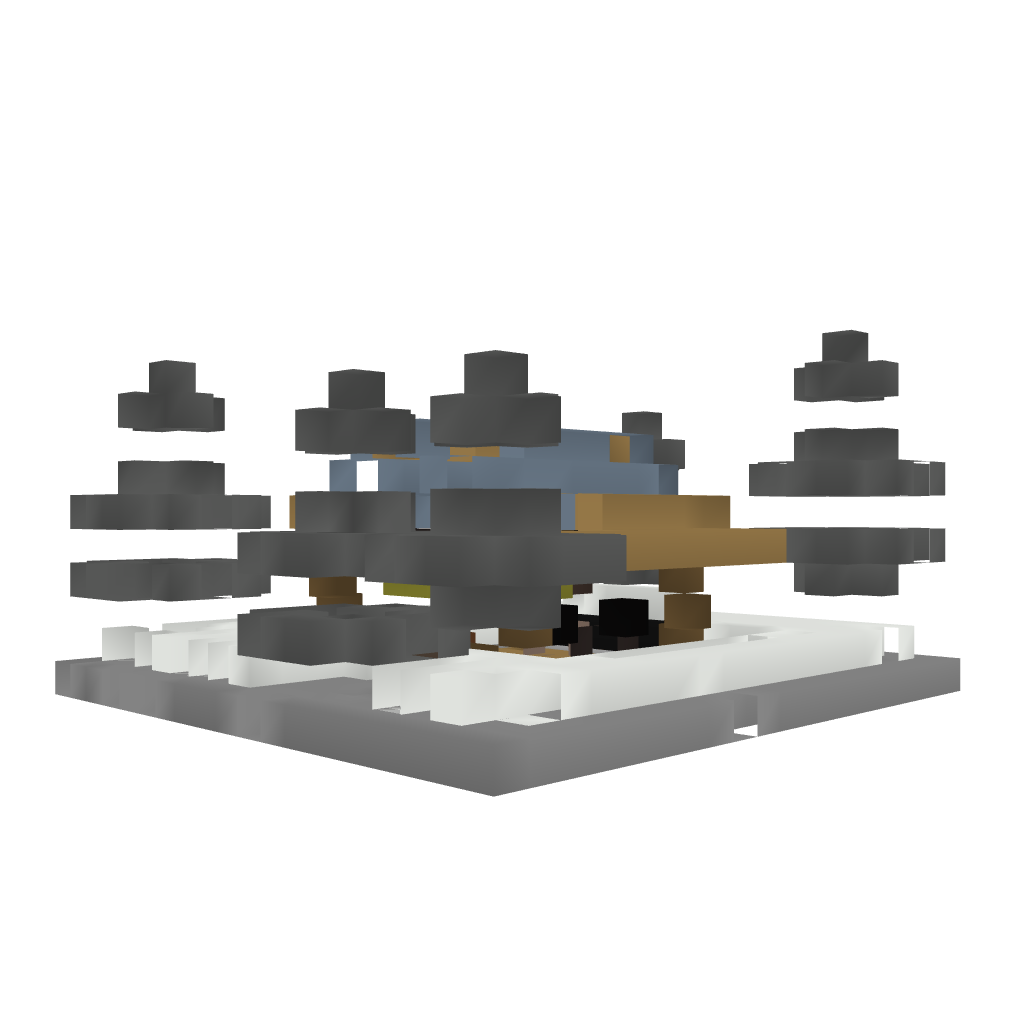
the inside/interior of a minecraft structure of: Taiga Hut